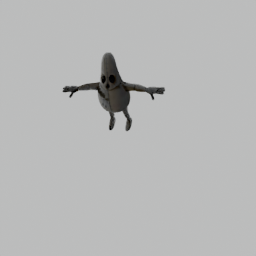
Label: animals